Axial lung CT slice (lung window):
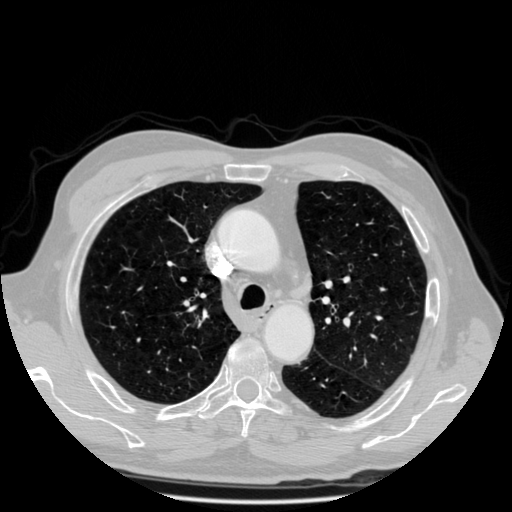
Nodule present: no